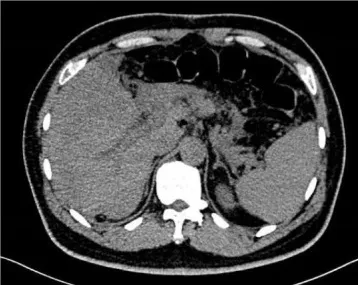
Imaging and endoscopic pictures. No significant fluid accumulation observed in the hepatic periphery or intra-abdominal cavity. Abdominal enhanced MR in the arterial phase and venous phases, 3 months postoperatively, Imaging reveals an irregular soft tissue mass in the hepatic hilum area following left hepatectomy. Enhanced scanning shows mild, uneven enhancement.
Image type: radiology (ct)